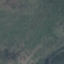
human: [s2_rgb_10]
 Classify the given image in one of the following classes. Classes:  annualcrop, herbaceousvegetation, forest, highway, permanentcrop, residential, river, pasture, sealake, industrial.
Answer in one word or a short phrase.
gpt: HerbaceousVegetation